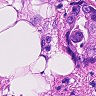
Metastatic tissue present: yes